Interaction volume radius: 5 \u00c5
Interaction volume height: 10 \u00c5
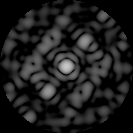
Disorder parameter: 0.5421